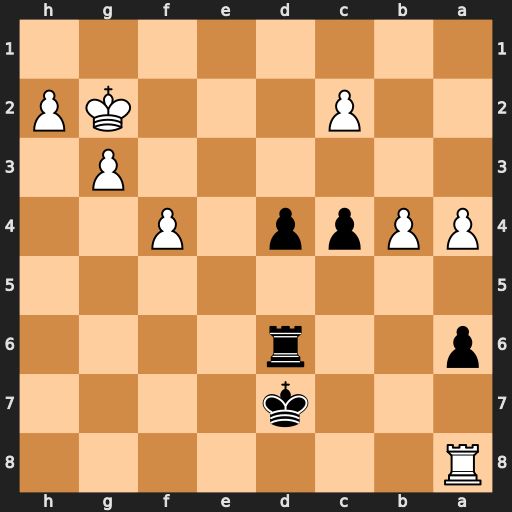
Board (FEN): R7/3k4/p2r4/8/PPpp1P2/6P1/2P3KP/8
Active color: b
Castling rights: -
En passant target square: -
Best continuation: d3 cxd3 cxd3